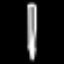
Label: pencil